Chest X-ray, PA view. Patient: 36 years old, sex M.
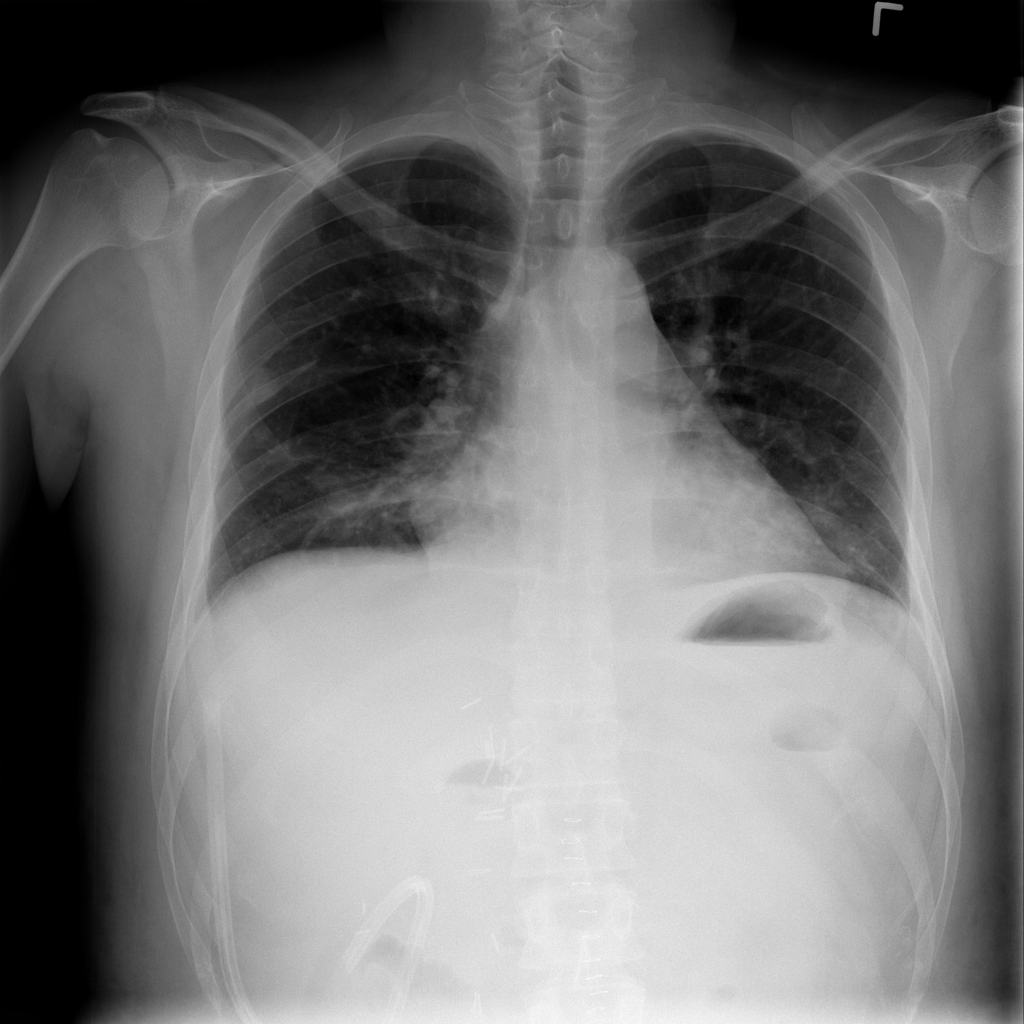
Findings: Atelectasis, Pneumonia